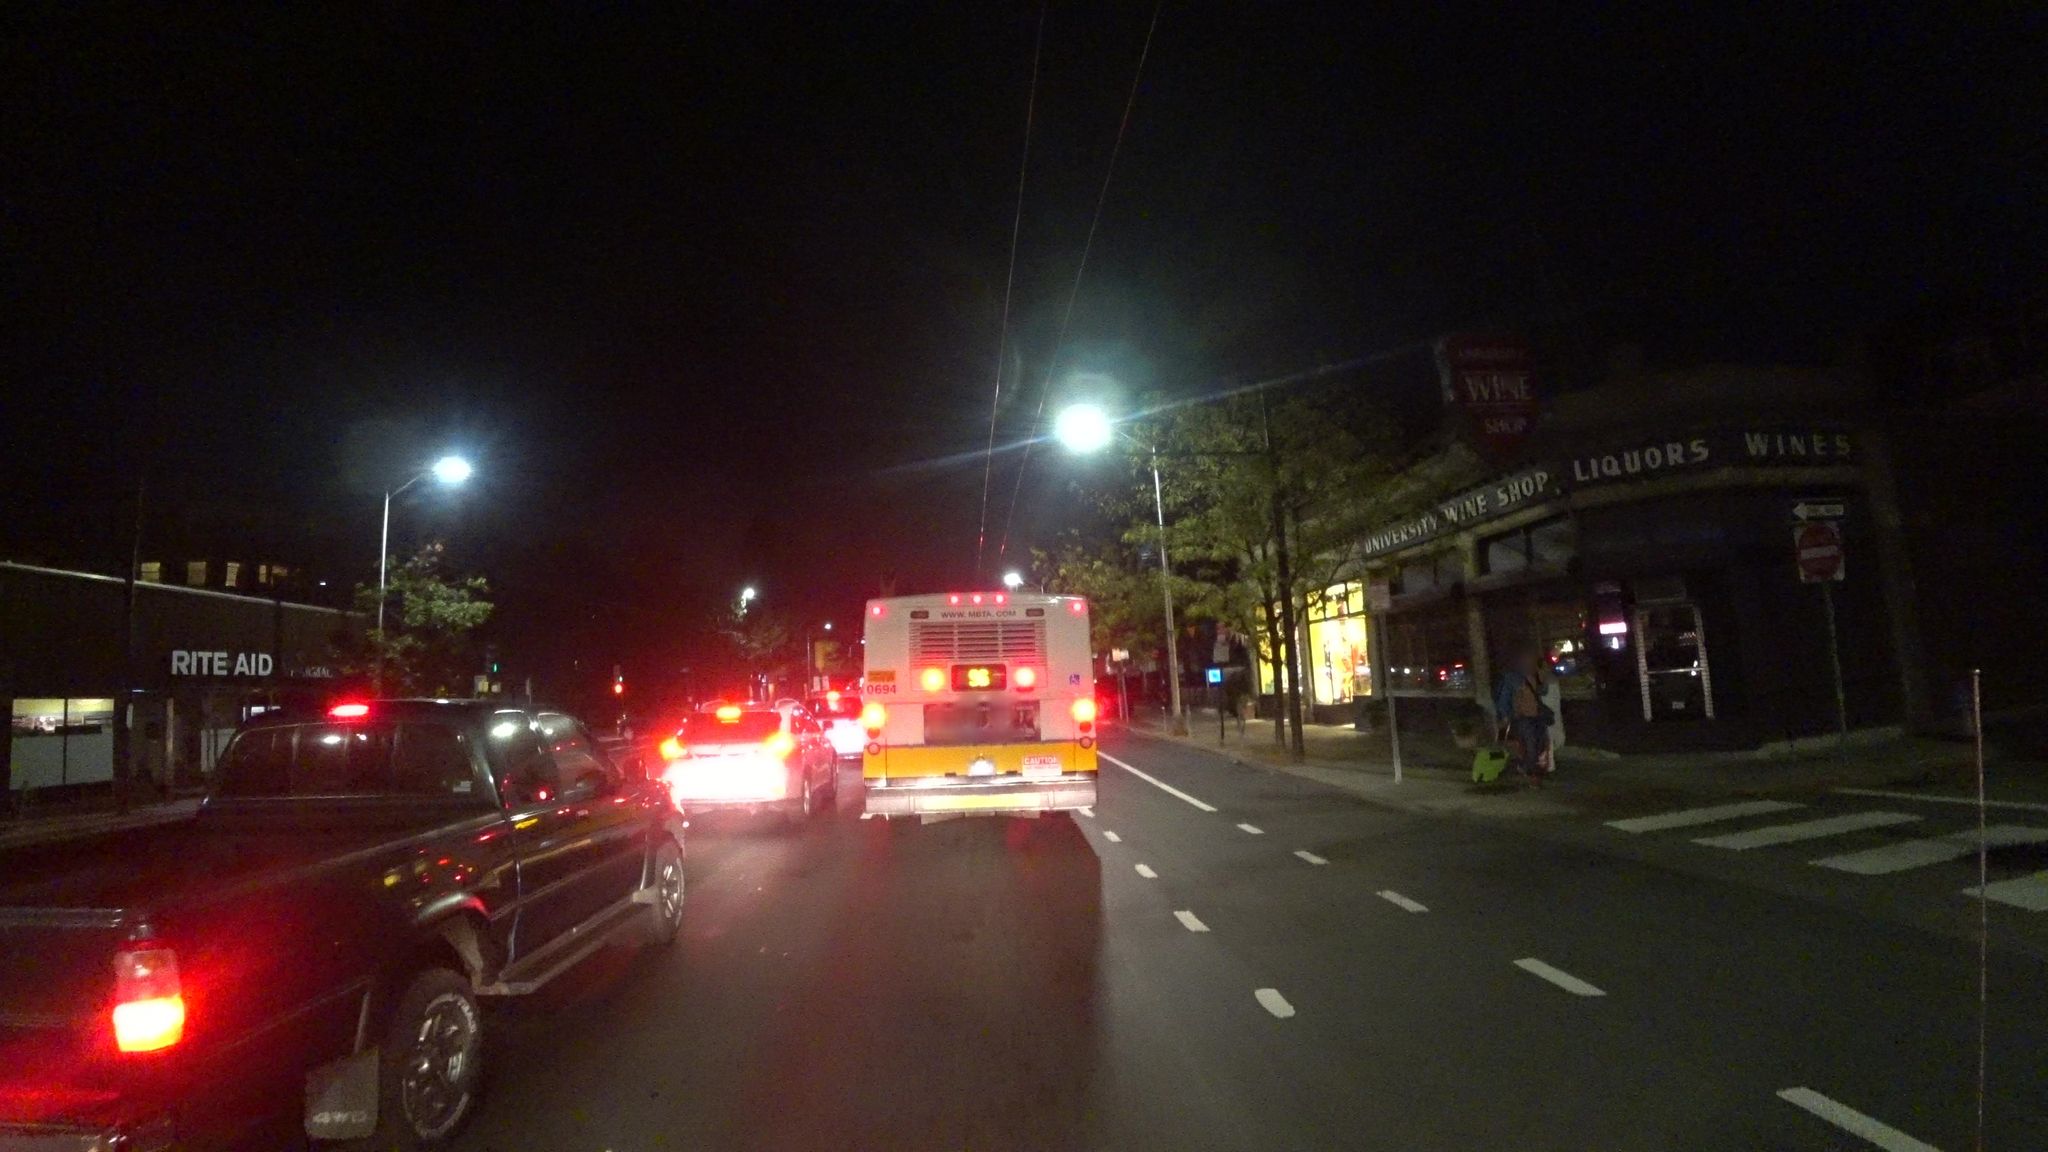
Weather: clear
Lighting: night
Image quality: slightly poor
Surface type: driving surface
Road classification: primary
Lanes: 2
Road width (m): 26.8
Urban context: urban centre
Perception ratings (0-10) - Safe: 3.86, Lively: 3.19, Beautiful: 6.03, Boring: 1.33, Depressing: 4.36, Wealthy: 4.12